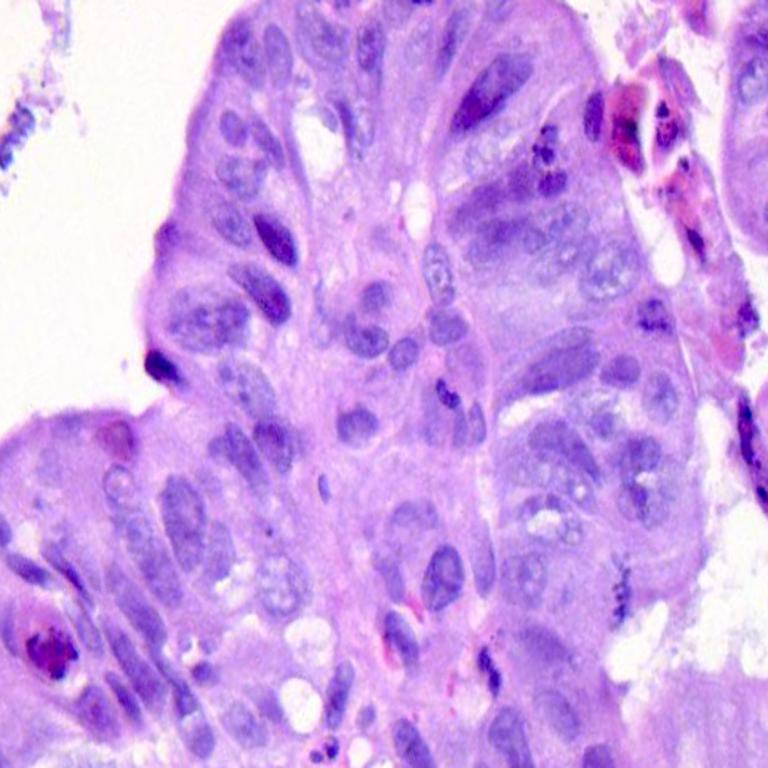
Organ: colon
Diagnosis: adenocarcinomas